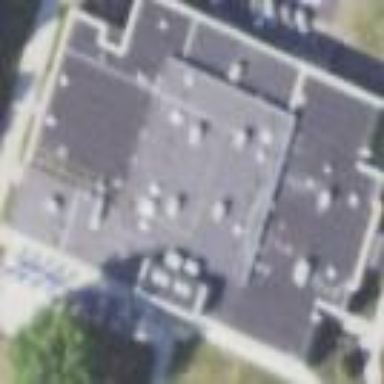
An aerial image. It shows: College building.